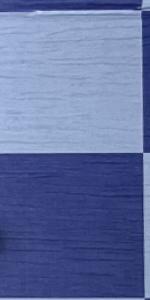
Label: Empty